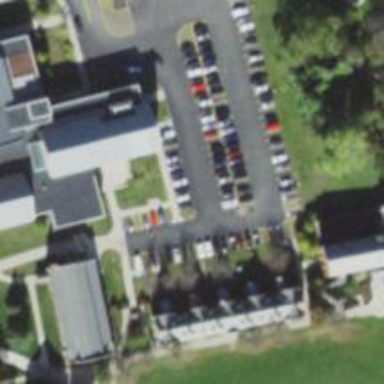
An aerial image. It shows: Parking space is available.